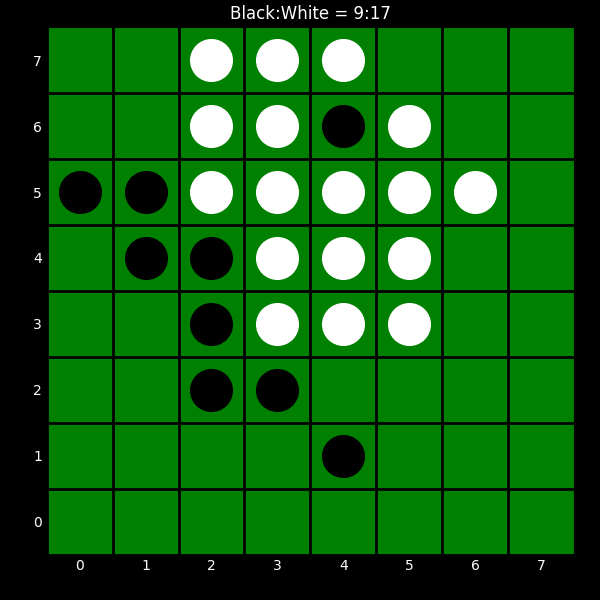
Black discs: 9
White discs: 17